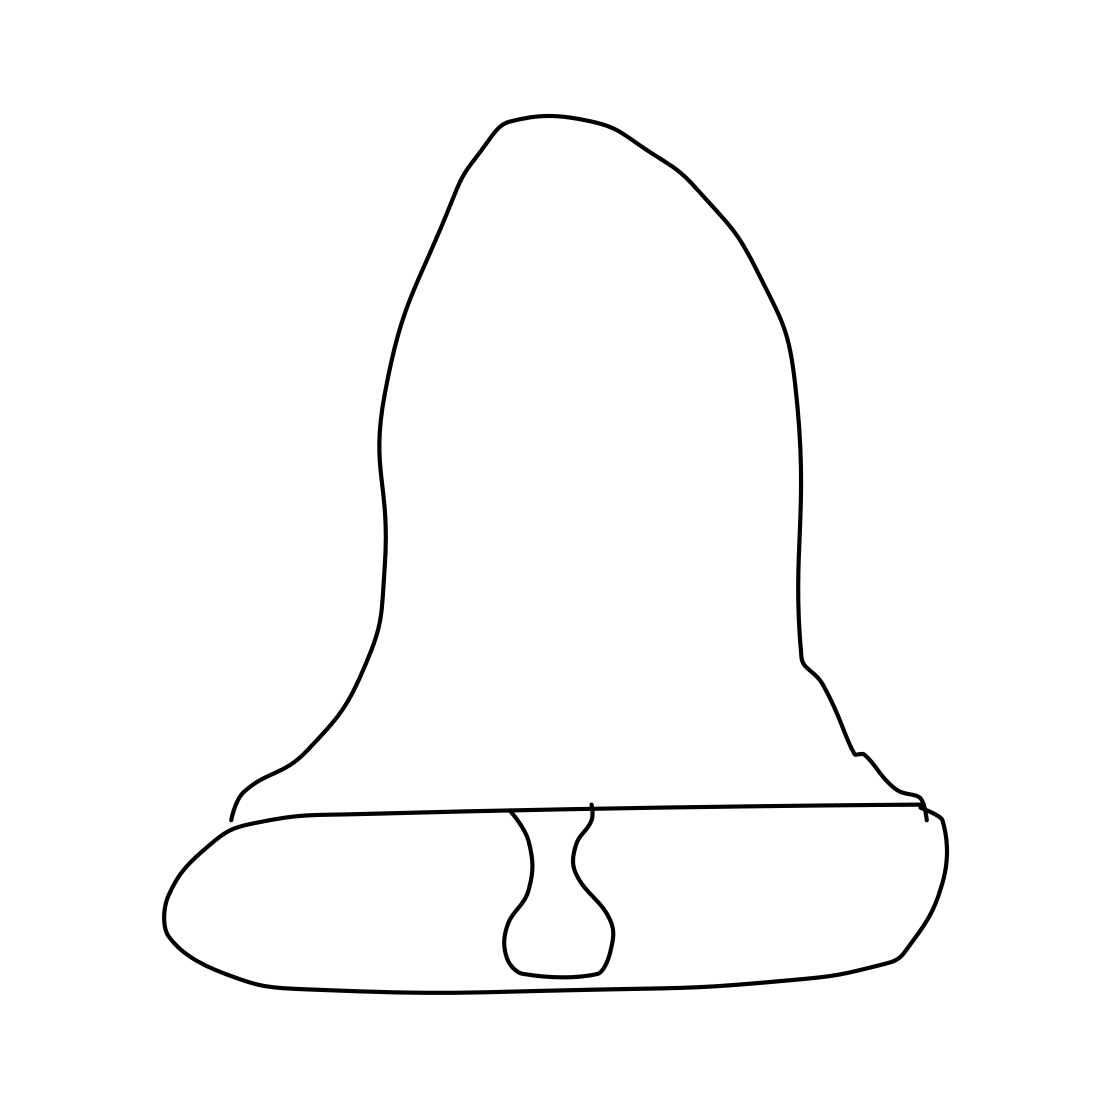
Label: bell